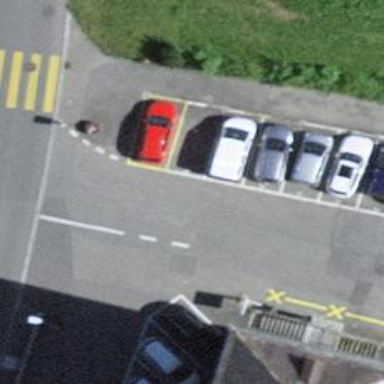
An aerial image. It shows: Car-sharing service available at this location.